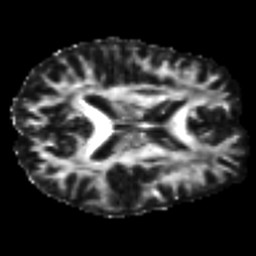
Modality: FA
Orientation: axial
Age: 26
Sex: female
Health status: healthy
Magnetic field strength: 3 T
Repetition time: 8.4 s
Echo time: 0.0926 s